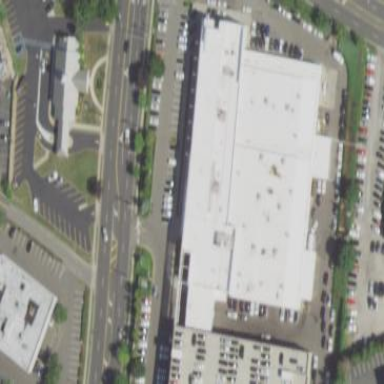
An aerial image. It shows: Commercial building housing car shop.